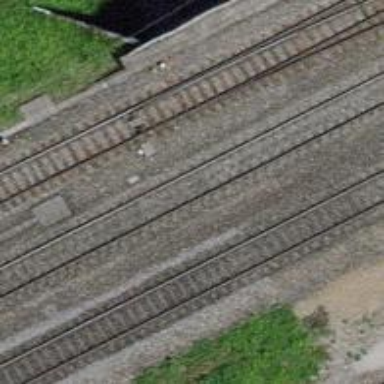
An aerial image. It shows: Railway bridge with electrified tracks and single contact line.